Question:
Honestly I don't know the effect of increasing or decreasing the number of worker processes.
For a single Application Pool, how many Worker Processes should be allowed to run?
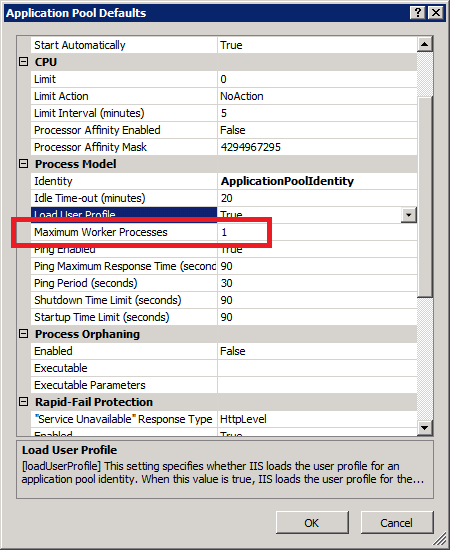
Answer: I follow, and I'm looking to find it in the documentation, that you should not run more worker processes then twice the number of processor cores.
- - -